Breast ultrasound image
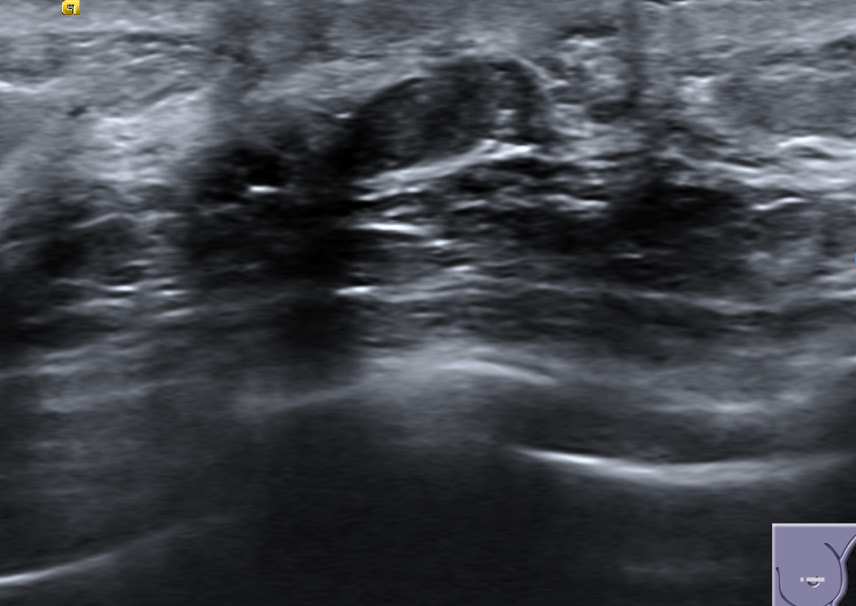
Diagnosis: benign